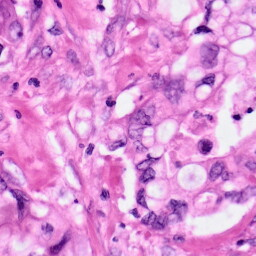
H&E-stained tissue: Pancreatic